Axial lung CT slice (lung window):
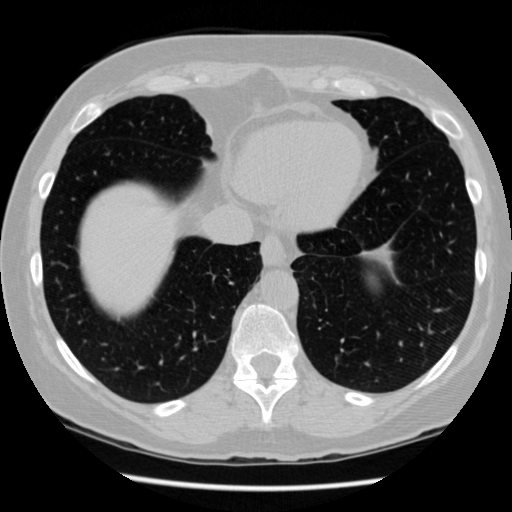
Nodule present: no